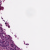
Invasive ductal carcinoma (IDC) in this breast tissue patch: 0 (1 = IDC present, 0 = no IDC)